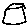
Label: square